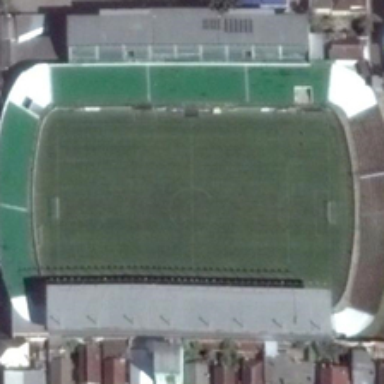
Some buildings are in two sides of a large stadium .